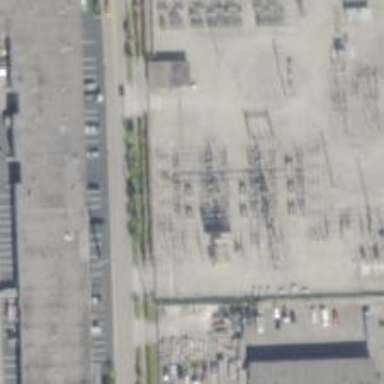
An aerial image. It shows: Switch for power supply.